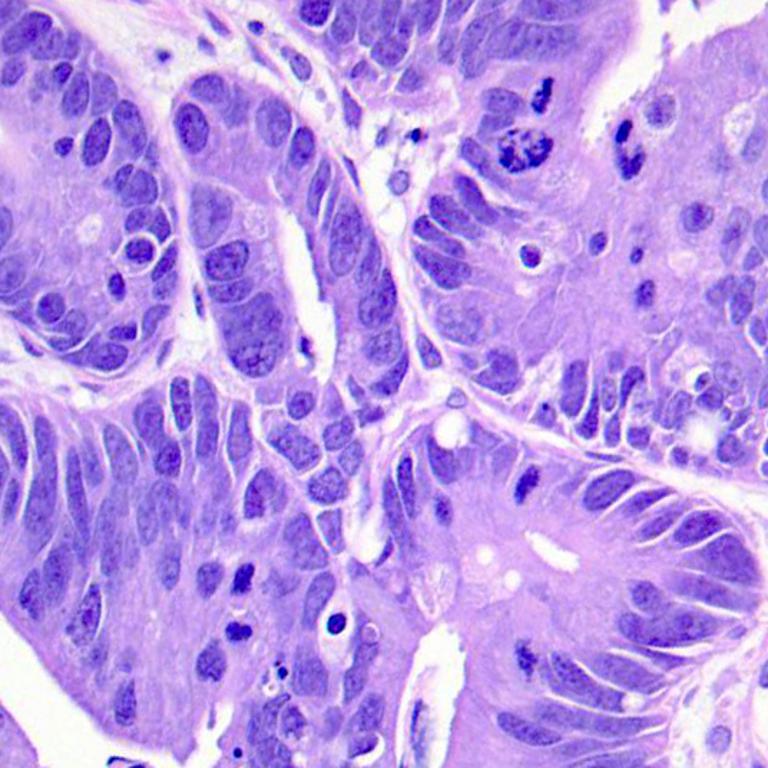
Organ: colon
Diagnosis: adenocarcinomas